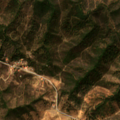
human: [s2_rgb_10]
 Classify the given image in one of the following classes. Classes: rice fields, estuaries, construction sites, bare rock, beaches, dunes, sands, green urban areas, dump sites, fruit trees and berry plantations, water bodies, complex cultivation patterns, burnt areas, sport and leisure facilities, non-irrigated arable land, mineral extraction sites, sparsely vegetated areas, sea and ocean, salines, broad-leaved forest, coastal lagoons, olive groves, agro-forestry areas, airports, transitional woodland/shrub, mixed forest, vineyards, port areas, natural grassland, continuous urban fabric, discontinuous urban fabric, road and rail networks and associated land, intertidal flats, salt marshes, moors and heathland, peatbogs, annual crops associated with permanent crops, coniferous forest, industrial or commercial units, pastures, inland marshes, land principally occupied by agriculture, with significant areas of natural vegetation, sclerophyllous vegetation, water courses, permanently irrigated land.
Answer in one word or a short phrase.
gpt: land principally occupied by agriculture, with significant areas of natural vegetation, broad-leaved forest, sclerophyllous vegetation, transitional woodland/shrub